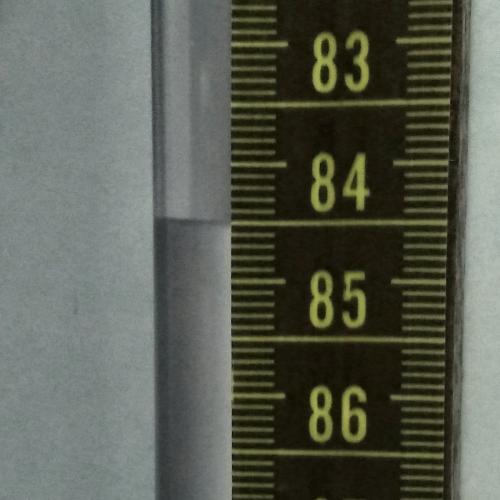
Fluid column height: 84.5 cm